A time-domain waveform of one vibration snapshot from a rolling-element bearing is shown. Based on the visible evidence, which condition applies: normal, inner_race, outer_race, ball?
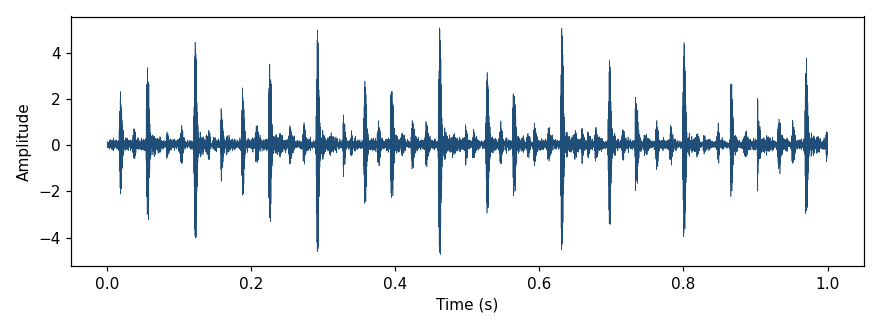
Answer: outer_race